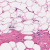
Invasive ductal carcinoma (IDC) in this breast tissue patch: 0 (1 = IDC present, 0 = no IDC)